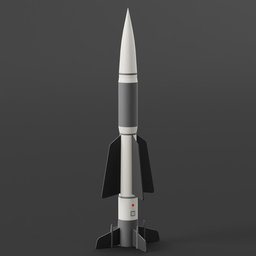
Label: mechanical